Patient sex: M
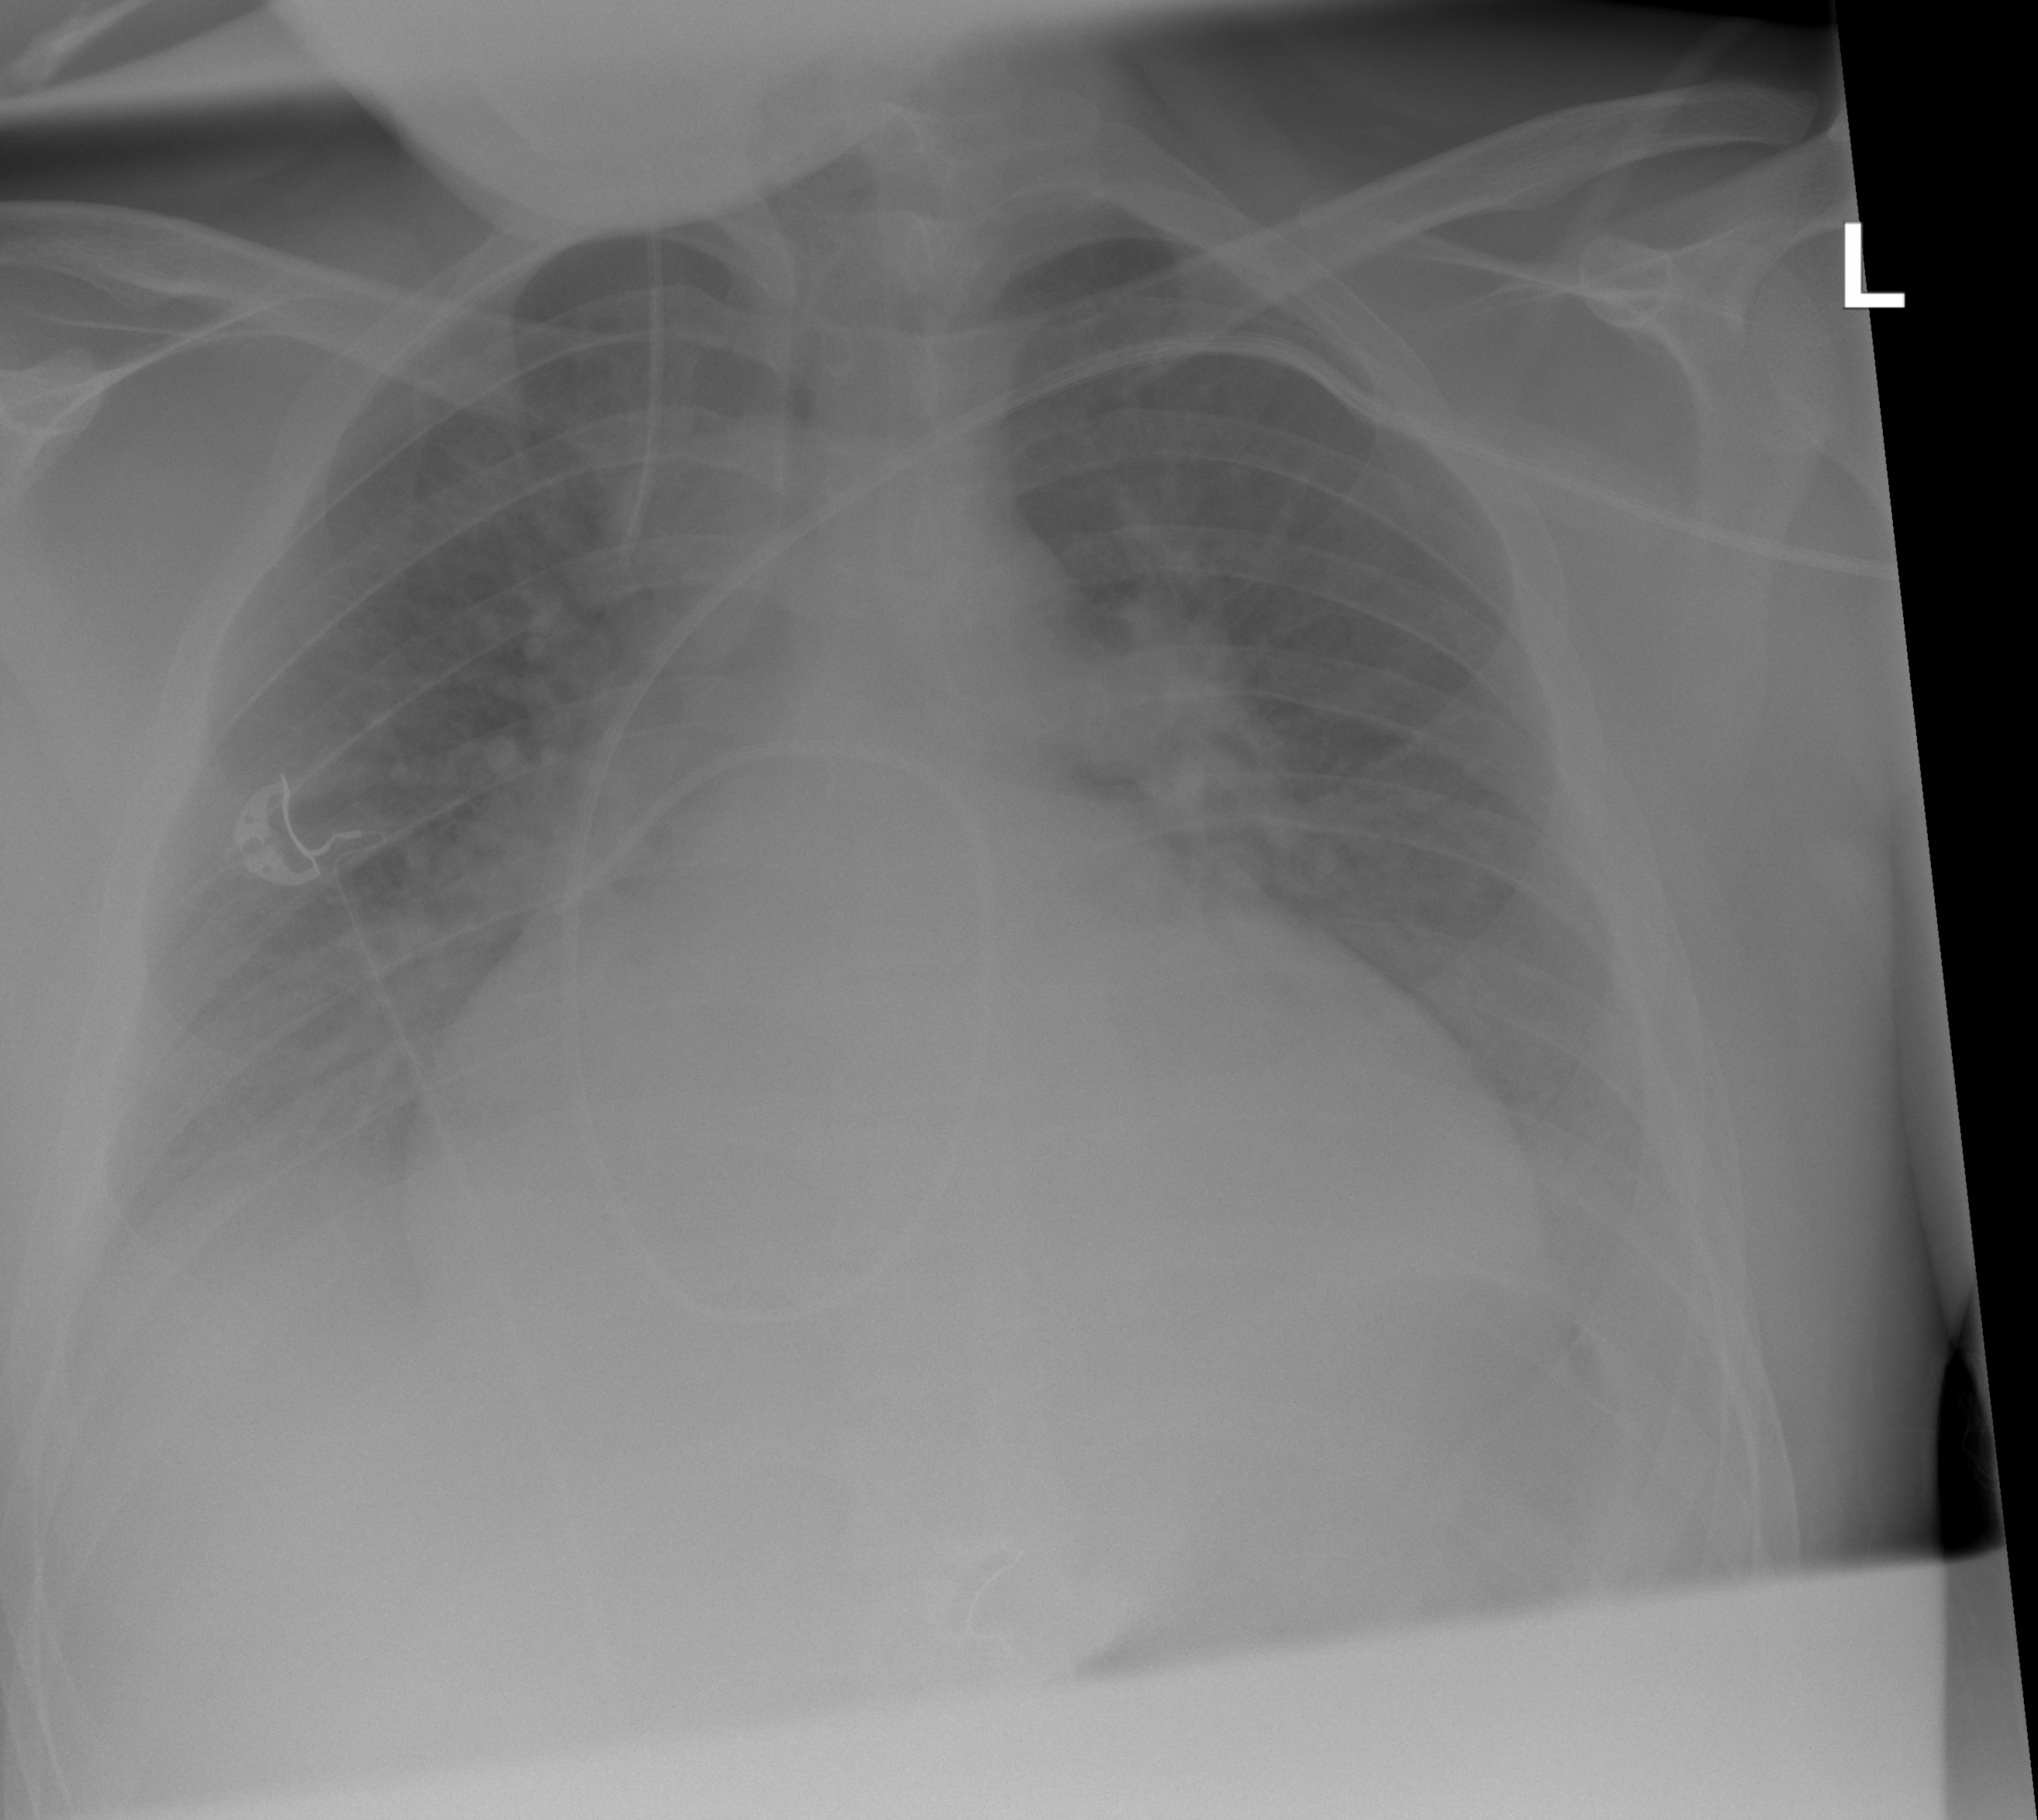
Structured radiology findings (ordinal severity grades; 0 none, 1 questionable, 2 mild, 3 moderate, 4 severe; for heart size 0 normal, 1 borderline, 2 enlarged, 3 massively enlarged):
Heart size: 3
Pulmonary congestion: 2
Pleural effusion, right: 2
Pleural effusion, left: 2
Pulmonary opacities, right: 0
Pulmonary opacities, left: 0
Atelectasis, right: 0
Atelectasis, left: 0